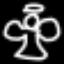
Label: angel